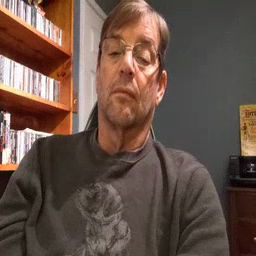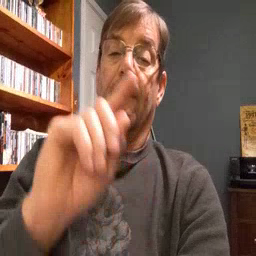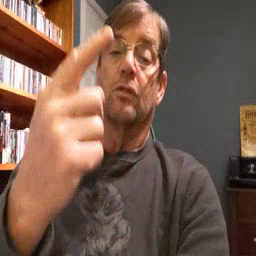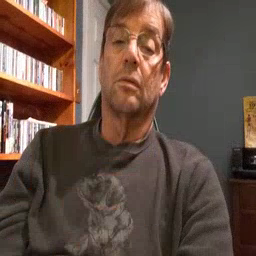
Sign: first